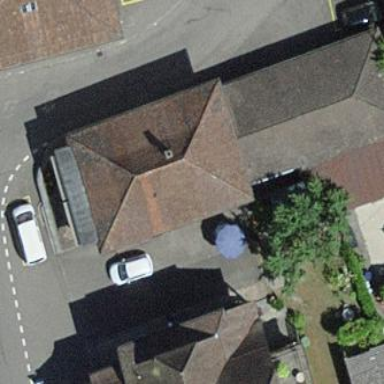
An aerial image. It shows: Group of garages.